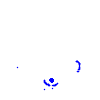
Particle: electron